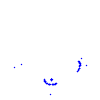
Particle: proton